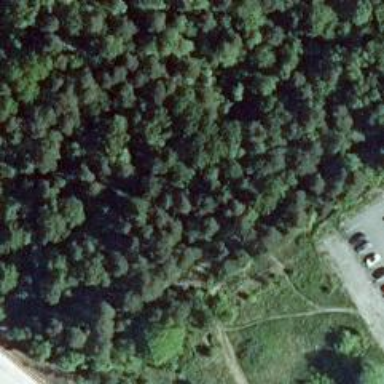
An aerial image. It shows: Path.